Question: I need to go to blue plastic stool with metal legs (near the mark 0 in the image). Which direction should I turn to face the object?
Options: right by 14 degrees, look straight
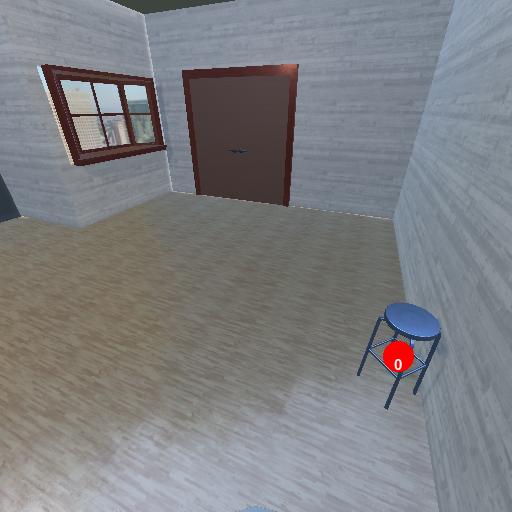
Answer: right by 14 degrees